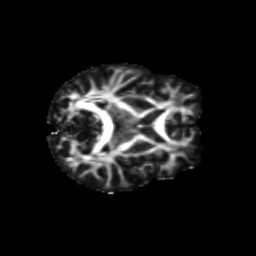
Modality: FA
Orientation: axial
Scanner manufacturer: siemens
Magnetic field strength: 3 T
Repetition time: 9.2 s
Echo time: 0.084 s